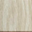
Piece: xx